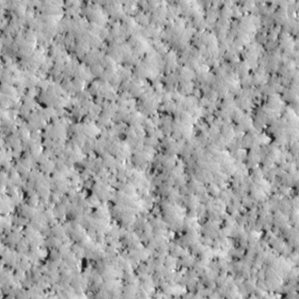
Label: non_frost